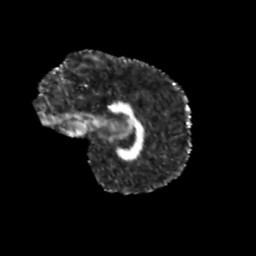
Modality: FA
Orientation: sagittal
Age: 12
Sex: female
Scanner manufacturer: siemens
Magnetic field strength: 3 T
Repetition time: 3.8 s
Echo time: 0.07 s